You are looking at raw rotor-rig vibration samples arranged as a grayscale image. Classify the rotor condition as one of: normal, misalignment, unbalance, looseness.
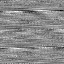
Answer: looseness